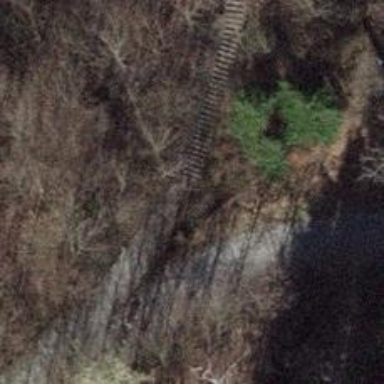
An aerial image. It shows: Road with steps.